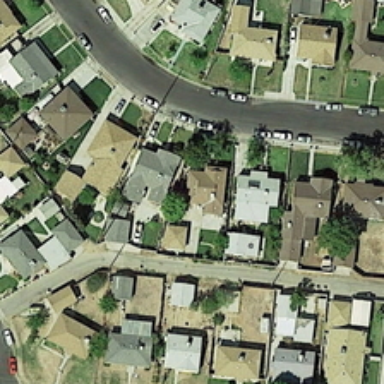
The residential buildings on both sides of the road are neatly arranged .